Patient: sex F, age 65
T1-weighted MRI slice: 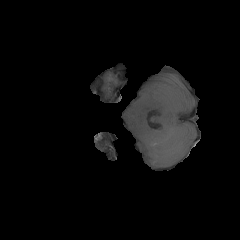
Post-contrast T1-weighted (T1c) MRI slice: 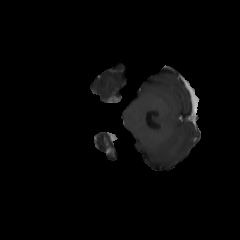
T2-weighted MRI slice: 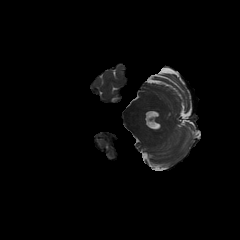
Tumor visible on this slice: no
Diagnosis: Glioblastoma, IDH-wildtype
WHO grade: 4